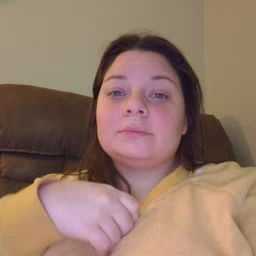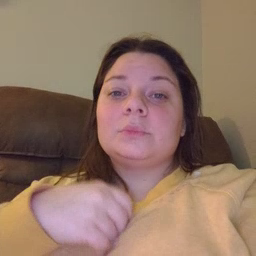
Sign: room